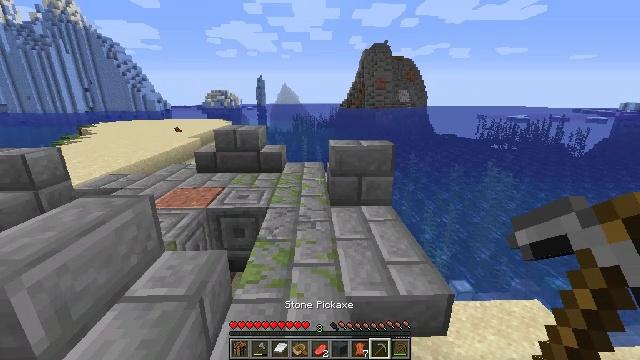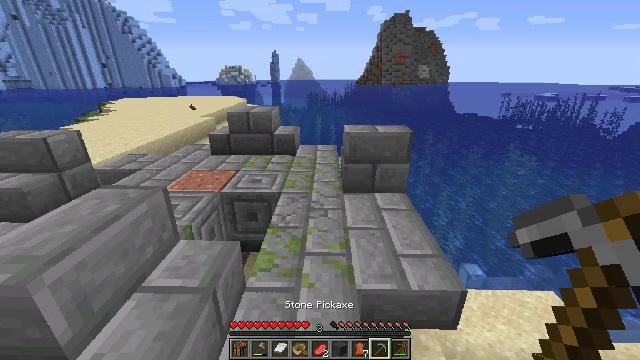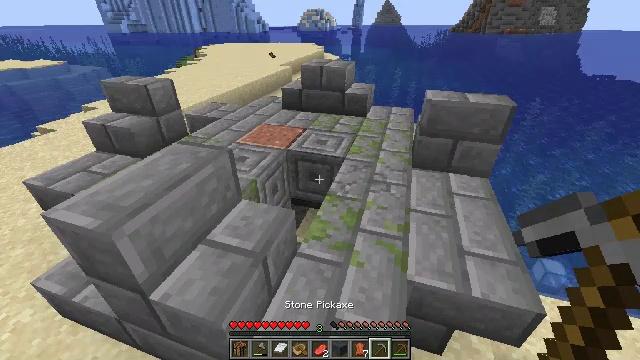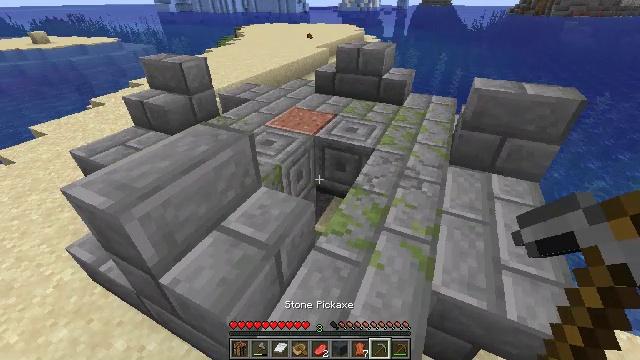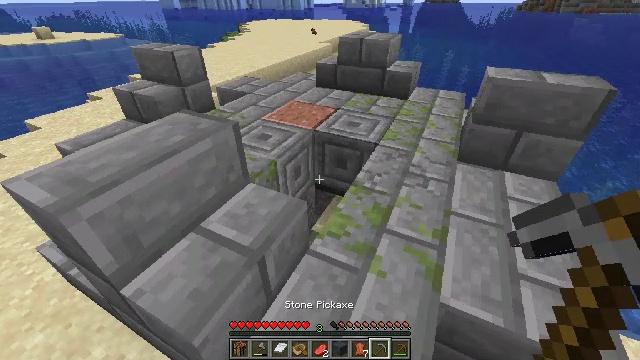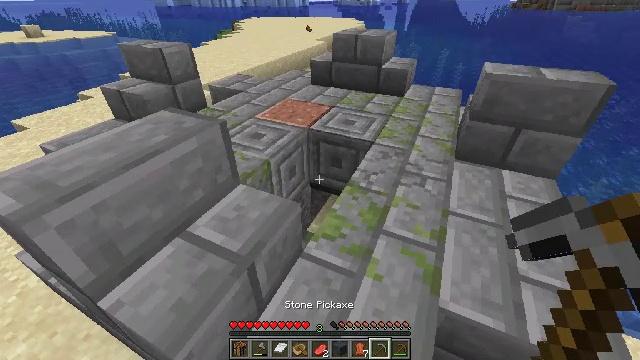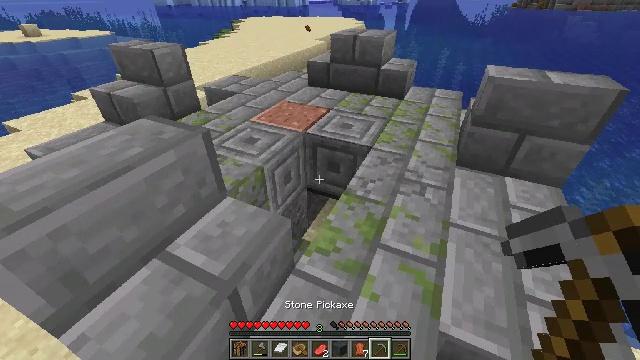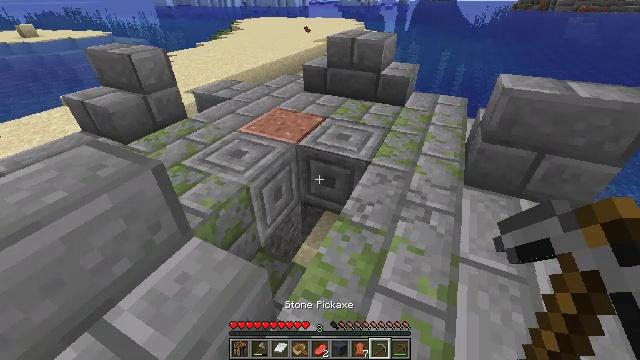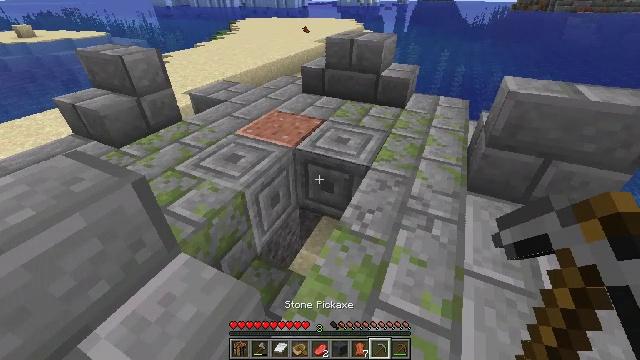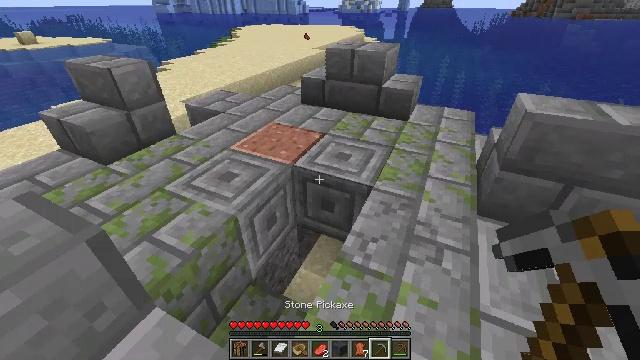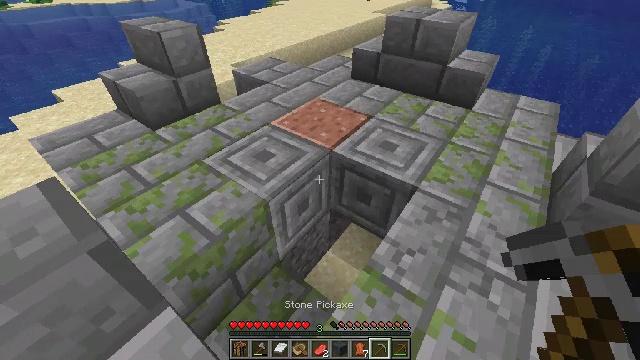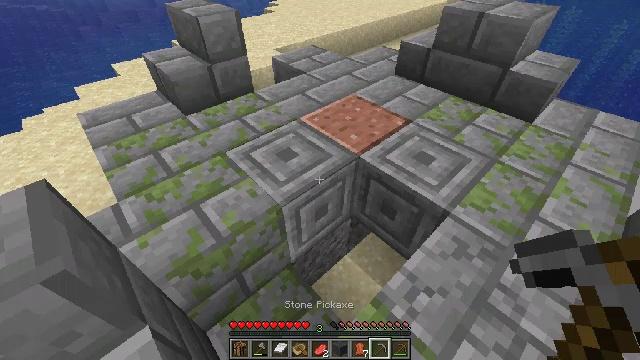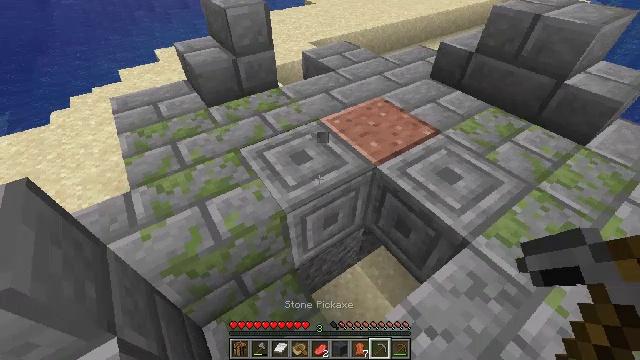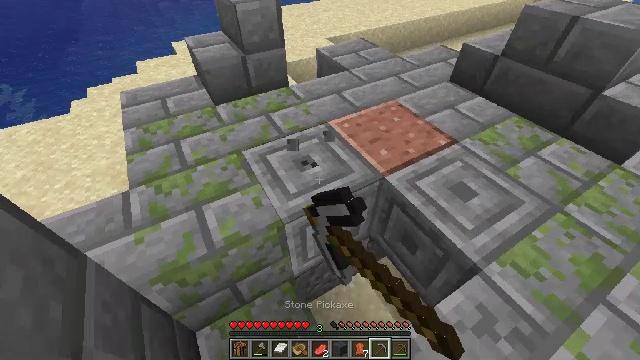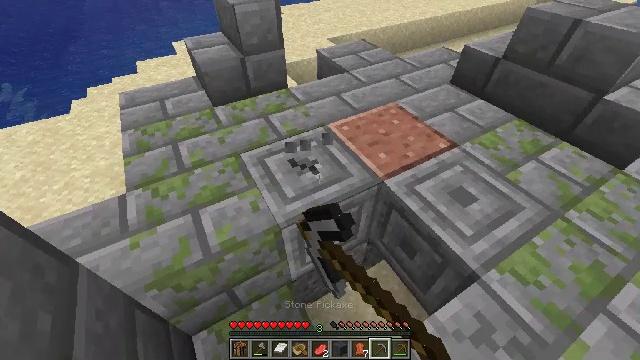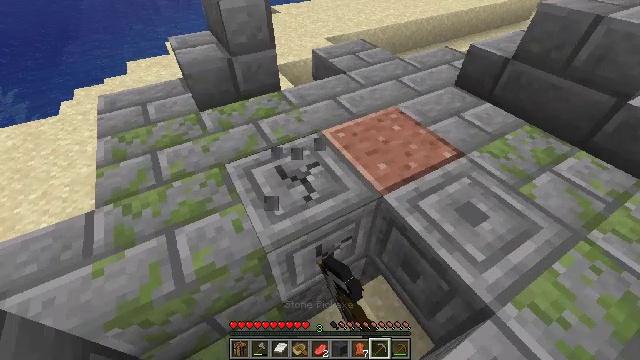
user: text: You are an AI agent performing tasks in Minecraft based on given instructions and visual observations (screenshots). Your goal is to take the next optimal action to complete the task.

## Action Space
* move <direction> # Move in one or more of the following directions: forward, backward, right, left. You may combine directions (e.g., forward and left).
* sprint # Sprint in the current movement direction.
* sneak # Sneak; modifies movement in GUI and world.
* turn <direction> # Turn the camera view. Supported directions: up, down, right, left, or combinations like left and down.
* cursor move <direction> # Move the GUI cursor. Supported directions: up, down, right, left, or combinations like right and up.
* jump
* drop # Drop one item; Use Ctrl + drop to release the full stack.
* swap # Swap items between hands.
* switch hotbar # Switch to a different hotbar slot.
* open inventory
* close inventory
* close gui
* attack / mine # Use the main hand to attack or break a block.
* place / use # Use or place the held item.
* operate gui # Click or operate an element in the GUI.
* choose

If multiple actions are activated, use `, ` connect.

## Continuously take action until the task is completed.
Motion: motion action
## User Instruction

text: Attack the chiseled stone bricks to break it.
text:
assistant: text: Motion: move forward, turn left and down
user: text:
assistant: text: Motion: move forward, turn left and down
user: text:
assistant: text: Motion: move forward, turn left and down
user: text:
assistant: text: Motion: move forward
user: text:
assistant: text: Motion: move forward
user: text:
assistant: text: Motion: move forward
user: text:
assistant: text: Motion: move forward
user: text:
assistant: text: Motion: move forward
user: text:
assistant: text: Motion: move forward, turn up
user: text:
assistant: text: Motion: move forward and move right, turn left and down
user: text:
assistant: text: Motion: move forward and move right, turn left and down
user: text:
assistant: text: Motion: move forward and move right, turn left and down, attack / mine
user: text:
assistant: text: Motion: move forward, turn left and down, attack / mine
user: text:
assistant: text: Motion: move forward, sneak, attack / mine
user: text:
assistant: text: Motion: move forward, sneak, attack / mine
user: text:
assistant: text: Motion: move forward, sneak, attack / mine
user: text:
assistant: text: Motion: move forward, sneak, attack / mine
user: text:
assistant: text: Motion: sneak, attack / mine
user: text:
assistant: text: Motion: sneak, attack / mine
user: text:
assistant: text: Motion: sneak, attack / mine
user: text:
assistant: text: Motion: sneak, attack / mine
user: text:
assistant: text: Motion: sneak, attack / mine
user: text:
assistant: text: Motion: sneak, attack / mine
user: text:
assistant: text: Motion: sneak, attack / mine
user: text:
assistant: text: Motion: sneak, turn right, attack / mine
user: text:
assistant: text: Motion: sneak, turn right and down, attack / mine
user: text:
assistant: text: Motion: sneak, turn right and down, attack / mine
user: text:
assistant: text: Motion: sneak, turn right and down, attack / mine
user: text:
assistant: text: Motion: sneak, turn right, attack / mine
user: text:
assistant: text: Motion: sneak, turn right, attack / mine